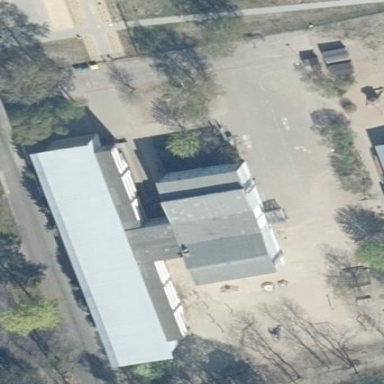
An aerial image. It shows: School building.